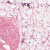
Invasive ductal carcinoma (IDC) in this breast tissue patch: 0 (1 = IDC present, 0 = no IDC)